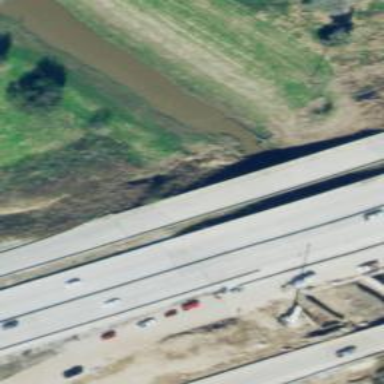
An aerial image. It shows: Motorway bridge.